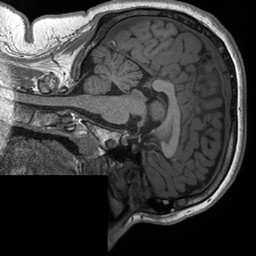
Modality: T1w
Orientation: sagittal
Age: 24
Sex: female